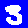
Digit: 3